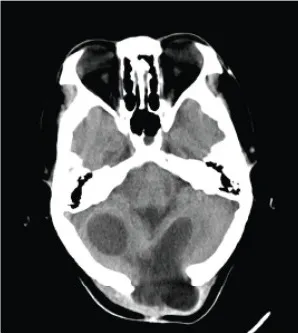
(c): A postoperative computed tomography scan performed 5 days after surgery showed a decrease in the size of the cystic lesion, especially in the left cerebellar.
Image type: radiology (ct)